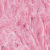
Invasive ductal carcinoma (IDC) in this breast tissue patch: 0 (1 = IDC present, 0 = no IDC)